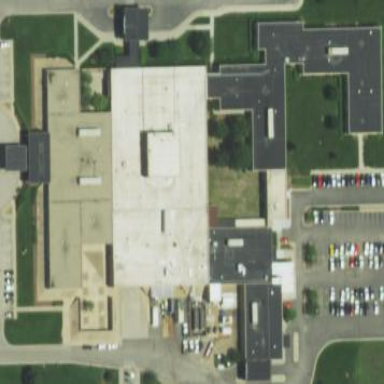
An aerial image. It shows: Clinic building providing healthcare services.